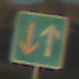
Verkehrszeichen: VorrangVorGegenverkehr
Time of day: SunriseSunset
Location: Outdoor (Nature)
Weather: PartlyCloudy
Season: NotSpecified
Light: Natural